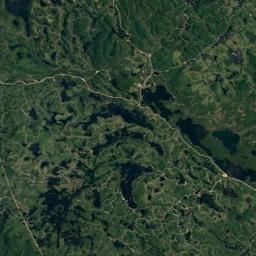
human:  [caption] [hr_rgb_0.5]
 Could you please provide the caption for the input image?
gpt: The wetland consists of green plants and water .

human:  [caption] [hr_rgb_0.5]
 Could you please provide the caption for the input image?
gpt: There is a large land mixed with green and brown in the river in a wetland .

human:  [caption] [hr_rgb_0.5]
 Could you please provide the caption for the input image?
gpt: Many waters of different sizes are surrounded by wetlands .

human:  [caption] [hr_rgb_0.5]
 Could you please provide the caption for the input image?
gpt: Half the area of this wetland is dark blue water .

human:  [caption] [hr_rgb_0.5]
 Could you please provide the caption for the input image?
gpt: There are many green areas and some water areas on the wetland .